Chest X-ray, PA view. Patient: 55 years old, sex M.
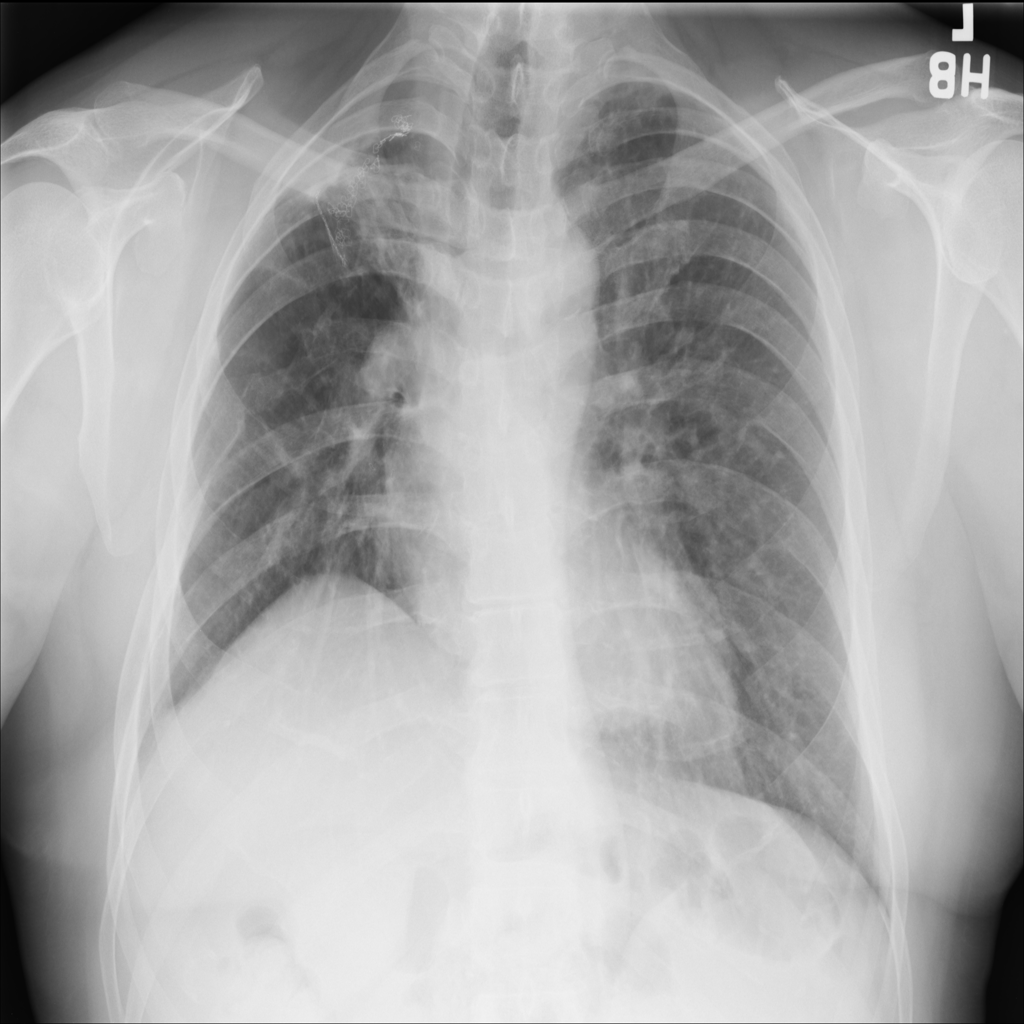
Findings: Pleural_Thickening